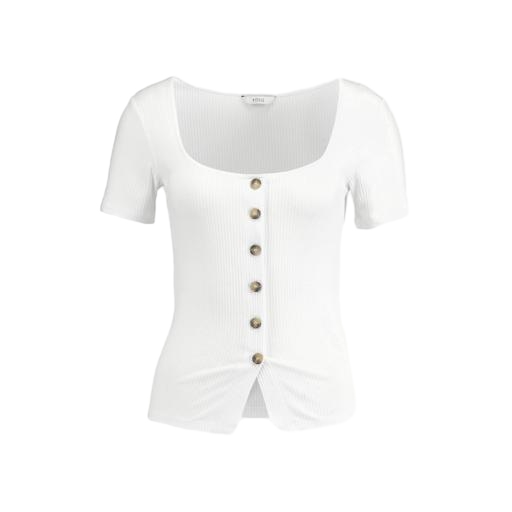
button up tee, short-sleeve top only macy, white petite t-shirt only macy, white background